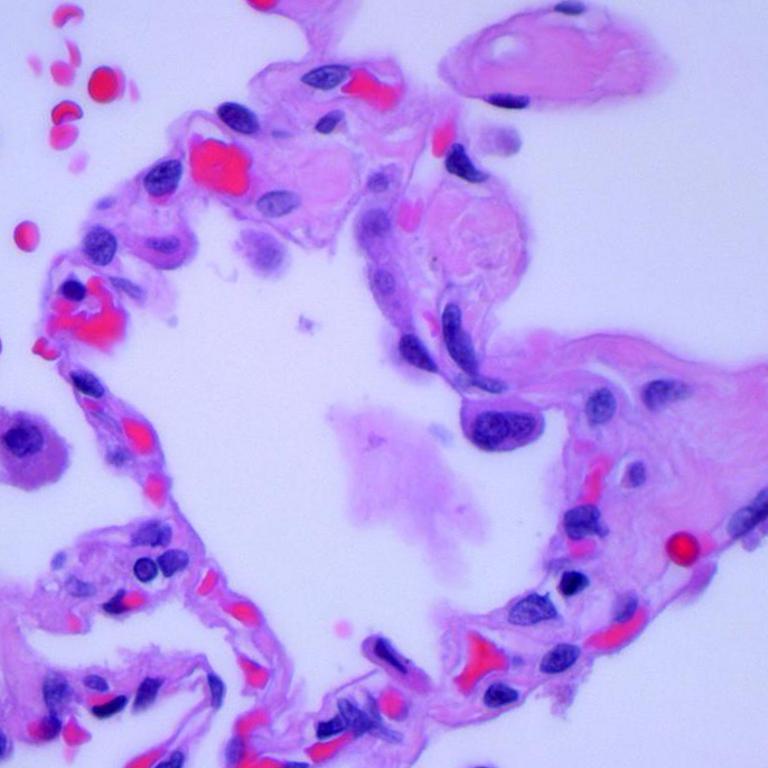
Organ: lung
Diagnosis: benign